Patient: sex M, age 64
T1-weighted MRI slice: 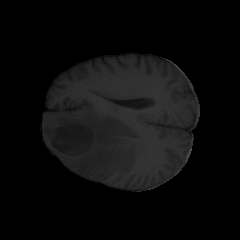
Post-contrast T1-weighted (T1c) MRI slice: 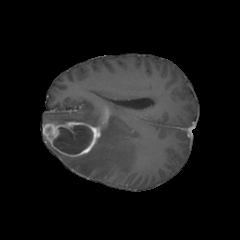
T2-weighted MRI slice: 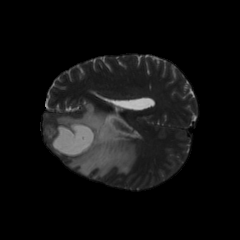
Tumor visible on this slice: yes
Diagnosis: Astrocytoma, IDH-mutant
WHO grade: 3